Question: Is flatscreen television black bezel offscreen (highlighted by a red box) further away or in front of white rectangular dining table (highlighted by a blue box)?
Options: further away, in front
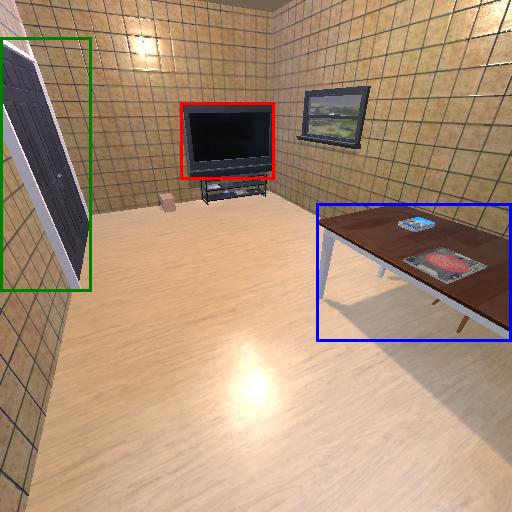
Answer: further away